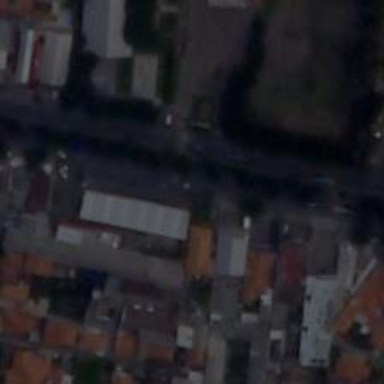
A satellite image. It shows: Residential building.